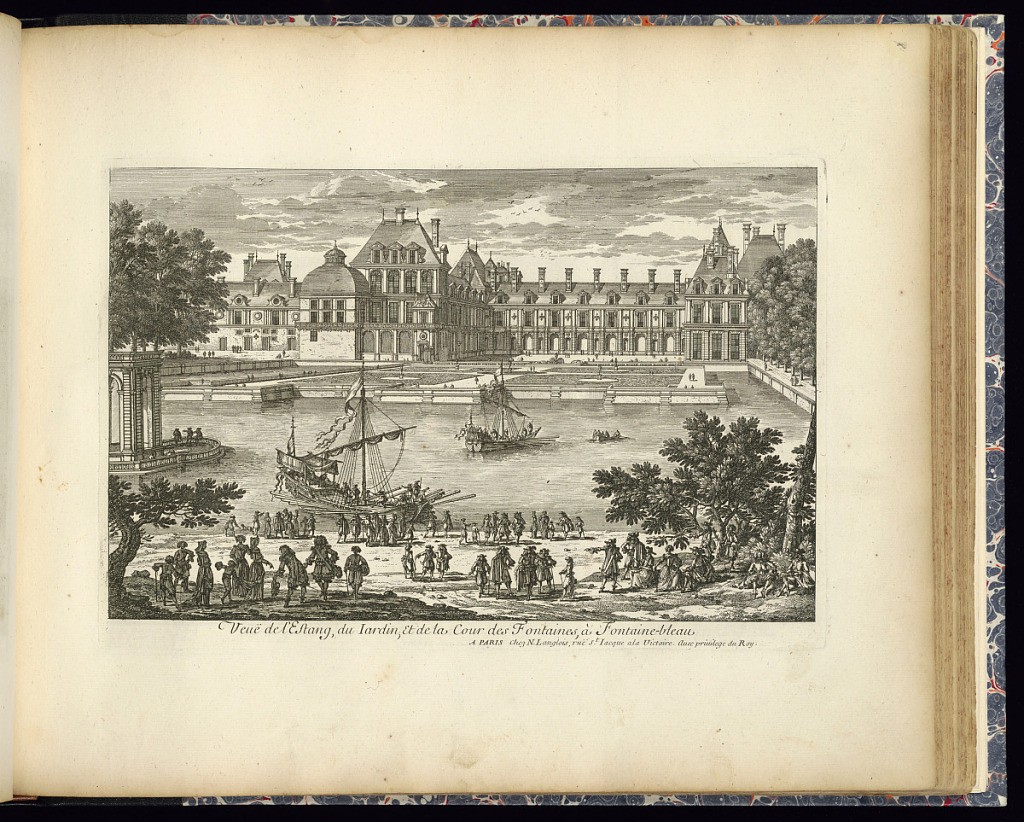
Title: Veuë de l’Estang, du Jardin, et de la Cour des Fontaines, à Fontaine-bleau
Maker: Gabriel Perelle, French, 1604–1677
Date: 1661–1703
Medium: Etching on laid paper
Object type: Print
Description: View of the garden façade of the Palace of Fontainebleau, its canal/ pond in the foreground with sailboats and figures (courtiers). Beyond, the garden island with its parterre planting and statues on plinths, palace courtyard, and palace. The plate is titled.